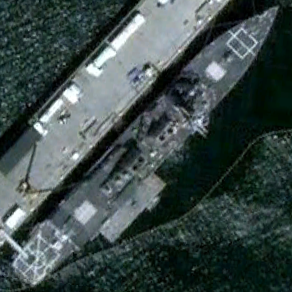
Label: destroyer